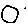
Label: circle